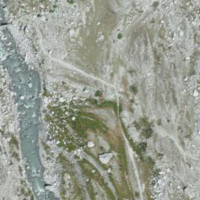
EUNIS habitat code: 47
Species observed at this site:
Eristalis tenax
Carduus defloratus
Geum reptans
Parnassia palustris
Saxifraga aizoides
Eristalis pertinax